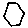
Label: hexagon